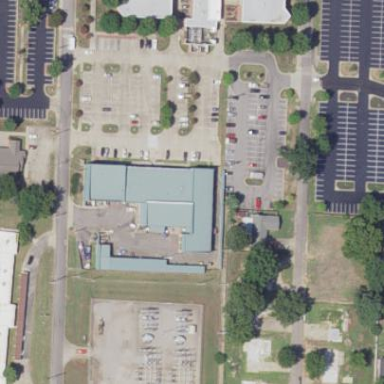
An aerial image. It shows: Public building.